Field crop: maize
Growth stage: 1
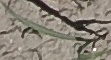
Species: sorghum